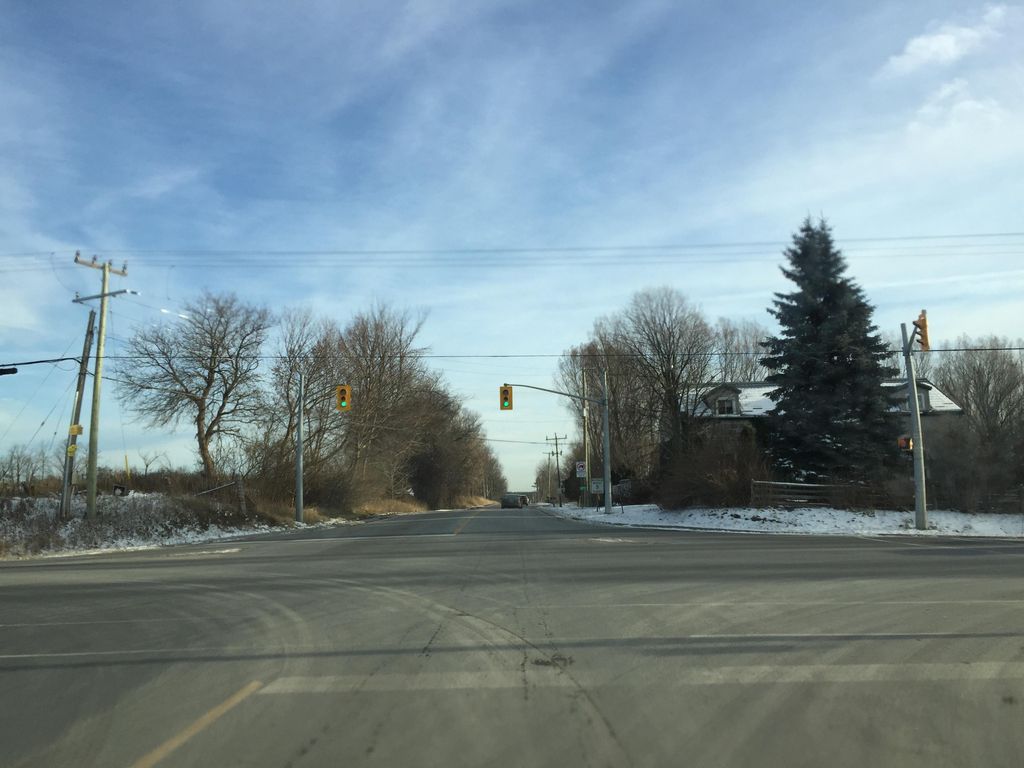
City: kitchener-waterloo